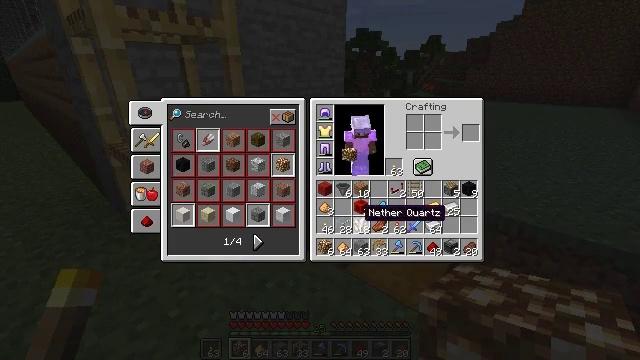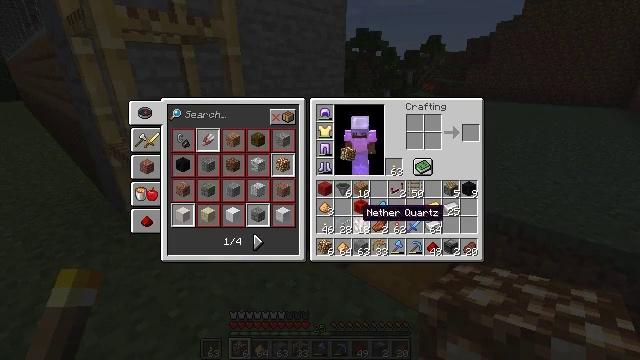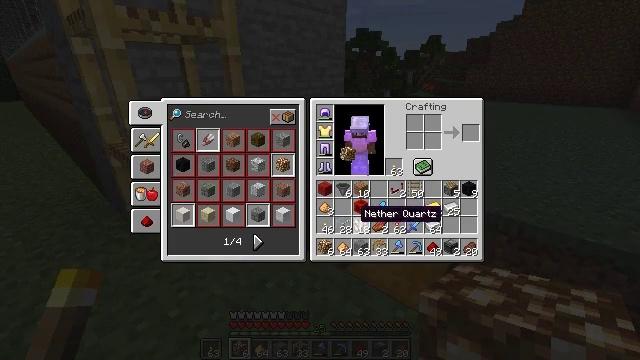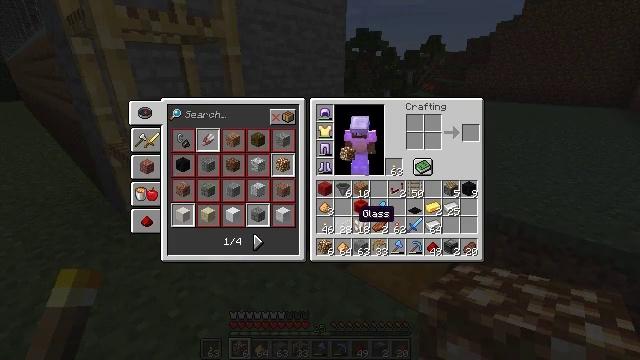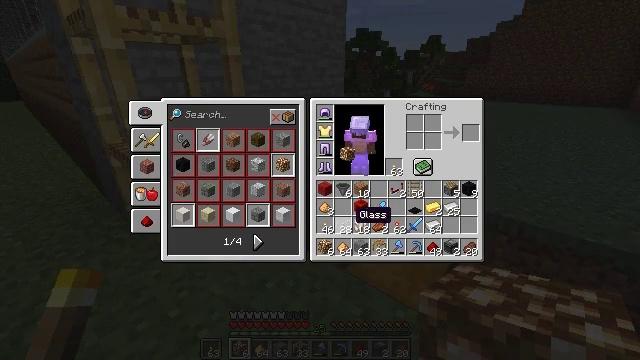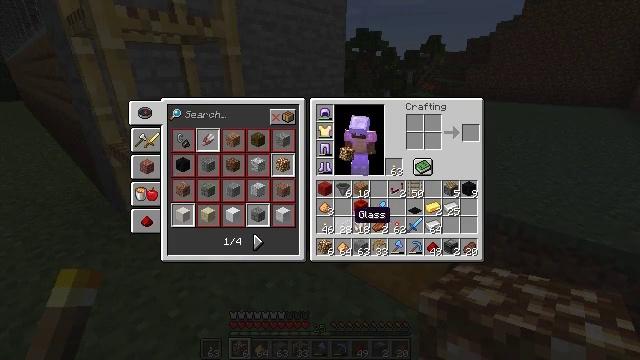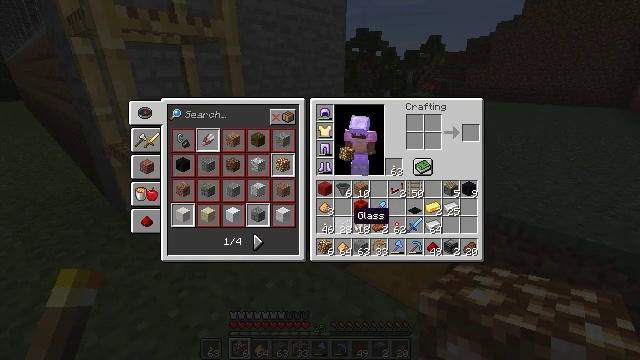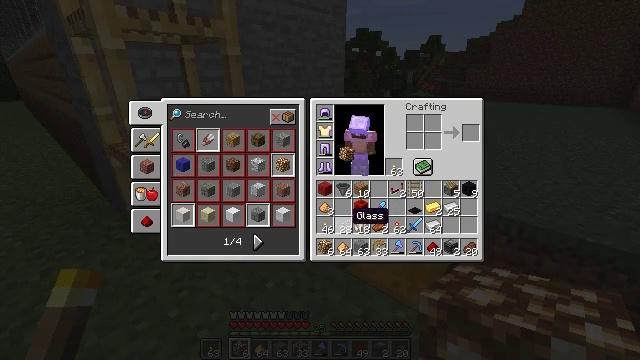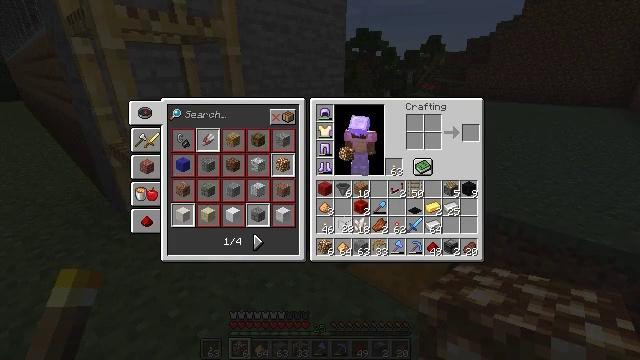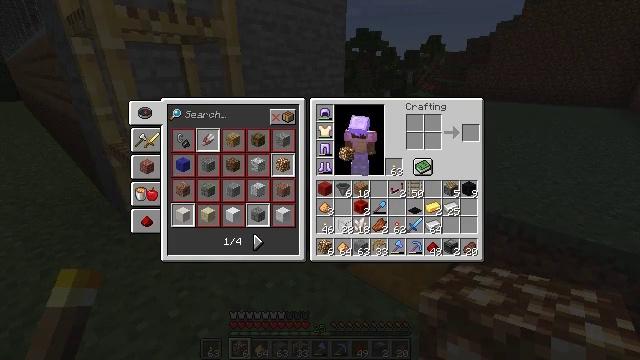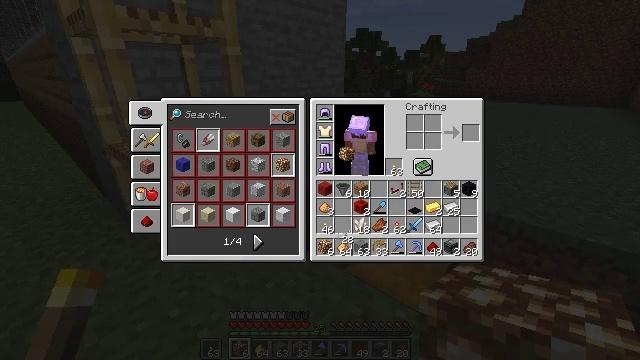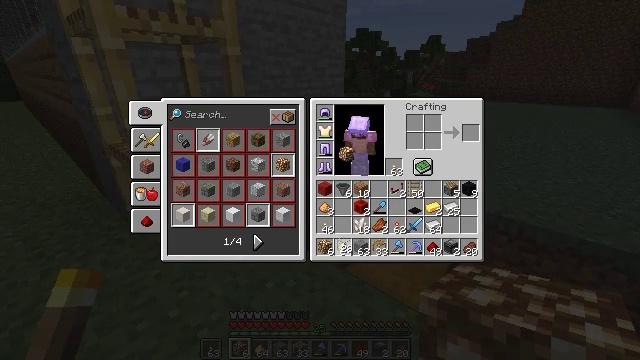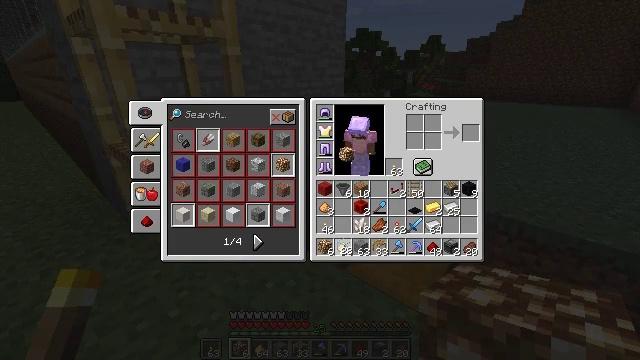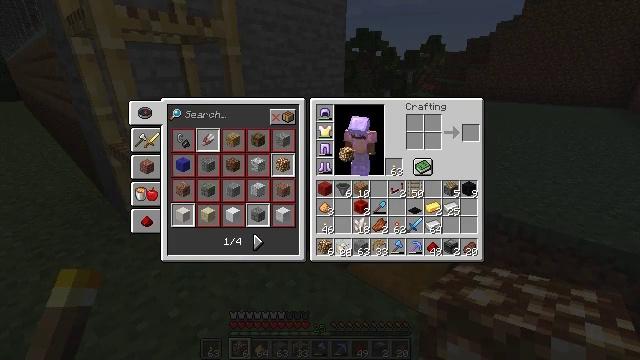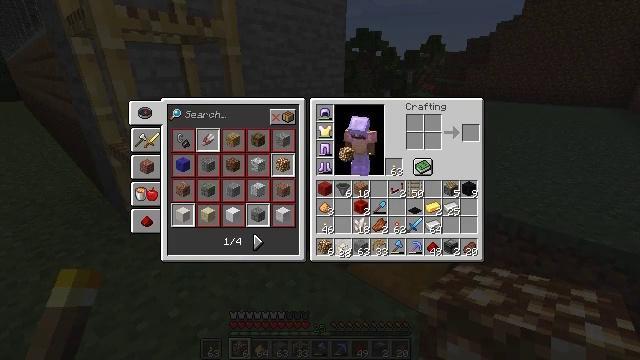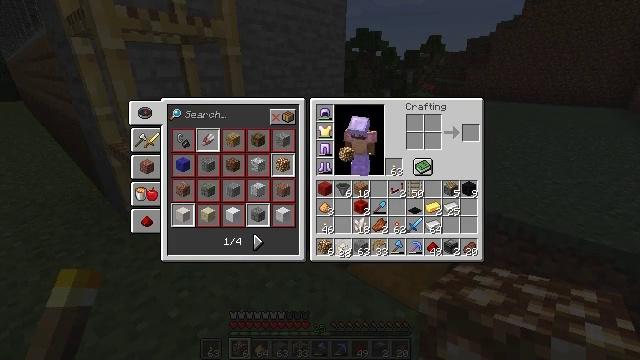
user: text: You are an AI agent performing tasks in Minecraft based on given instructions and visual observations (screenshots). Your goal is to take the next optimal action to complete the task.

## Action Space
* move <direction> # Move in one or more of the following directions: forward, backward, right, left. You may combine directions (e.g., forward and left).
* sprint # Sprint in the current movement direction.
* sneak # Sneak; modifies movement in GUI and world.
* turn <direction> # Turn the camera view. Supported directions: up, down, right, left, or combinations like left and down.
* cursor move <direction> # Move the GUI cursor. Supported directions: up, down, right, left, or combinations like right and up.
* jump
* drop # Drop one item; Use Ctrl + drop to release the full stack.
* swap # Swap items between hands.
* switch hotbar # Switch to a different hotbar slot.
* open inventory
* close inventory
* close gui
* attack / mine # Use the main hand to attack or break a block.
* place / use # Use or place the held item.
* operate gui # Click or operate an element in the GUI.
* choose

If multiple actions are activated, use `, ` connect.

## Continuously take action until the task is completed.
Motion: motion action
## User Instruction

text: Remove the black carpet from the surface.
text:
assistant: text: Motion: no_op
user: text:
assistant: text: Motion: no_op
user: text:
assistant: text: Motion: no_op
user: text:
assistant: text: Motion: no_op
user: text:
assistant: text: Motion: no_op
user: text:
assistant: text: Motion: no_op
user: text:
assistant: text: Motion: no_op
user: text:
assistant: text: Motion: operate gui
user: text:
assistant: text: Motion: operate gui
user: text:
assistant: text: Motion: cursor move down, operate gui
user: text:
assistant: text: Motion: cursor move down
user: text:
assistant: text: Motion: no_op
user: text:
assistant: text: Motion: no_op
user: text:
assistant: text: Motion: no_op
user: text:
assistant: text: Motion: no_op
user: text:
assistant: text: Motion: no_op
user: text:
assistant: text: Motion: operate gui
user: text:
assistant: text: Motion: operate gui
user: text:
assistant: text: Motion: operate gui
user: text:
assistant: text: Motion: no_op
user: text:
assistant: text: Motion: no_op
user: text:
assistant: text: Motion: no_op
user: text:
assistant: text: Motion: no_op
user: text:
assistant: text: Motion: no_op
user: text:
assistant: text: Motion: no_op
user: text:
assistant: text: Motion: no_op
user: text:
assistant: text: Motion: no_op
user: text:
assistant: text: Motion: no_op
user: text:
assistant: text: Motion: no_op
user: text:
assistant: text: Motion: operate gui